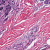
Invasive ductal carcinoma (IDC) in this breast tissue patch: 0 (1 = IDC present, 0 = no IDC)